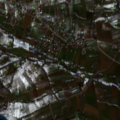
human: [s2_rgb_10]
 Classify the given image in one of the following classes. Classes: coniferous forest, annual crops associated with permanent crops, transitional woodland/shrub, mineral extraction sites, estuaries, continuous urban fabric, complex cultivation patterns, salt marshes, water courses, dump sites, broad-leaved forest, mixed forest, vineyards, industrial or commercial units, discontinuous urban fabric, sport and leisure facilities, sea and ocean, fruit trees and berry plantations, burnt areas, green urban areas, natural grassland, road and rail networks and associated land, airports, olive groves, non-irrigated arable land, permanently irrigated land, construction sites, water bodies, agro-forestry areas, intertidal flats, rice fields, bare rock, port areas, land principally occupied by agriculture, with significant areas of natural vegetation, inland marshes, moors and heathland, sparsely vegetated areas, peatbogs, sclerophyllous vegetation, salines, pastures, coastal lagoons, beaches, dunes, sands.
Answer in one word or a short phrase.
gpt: discontinuous urban fabric, non-irrigated arable land, land principally occupied by agriculture, with significant areas of natural vegetation, coniferous forest